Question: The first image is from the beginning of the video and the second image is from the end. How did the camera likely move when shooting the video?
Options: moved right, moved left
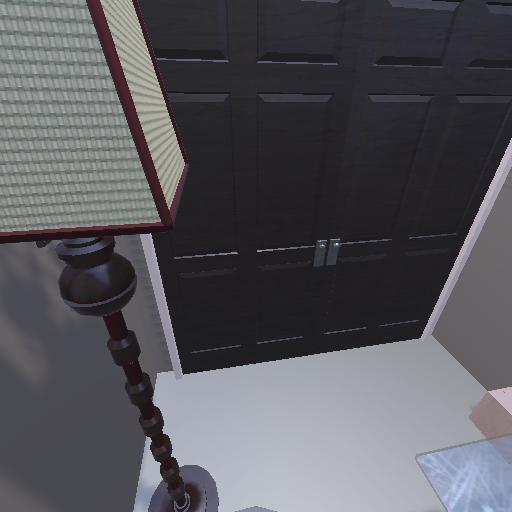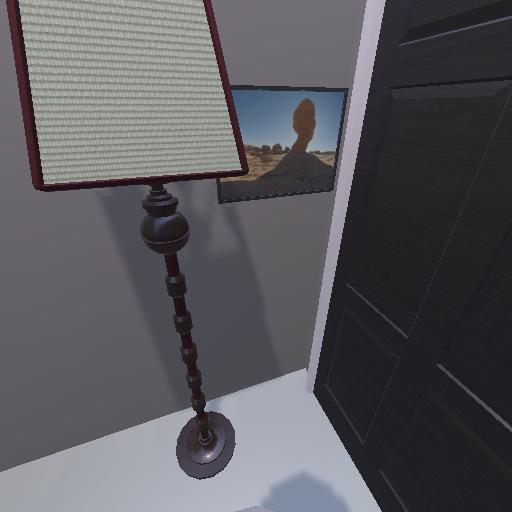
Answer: moved right